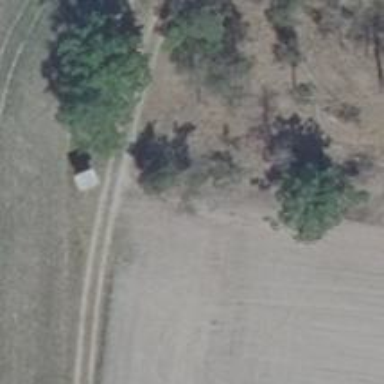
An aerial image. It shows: Hunting stand.